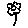
Label: flower